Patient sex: M
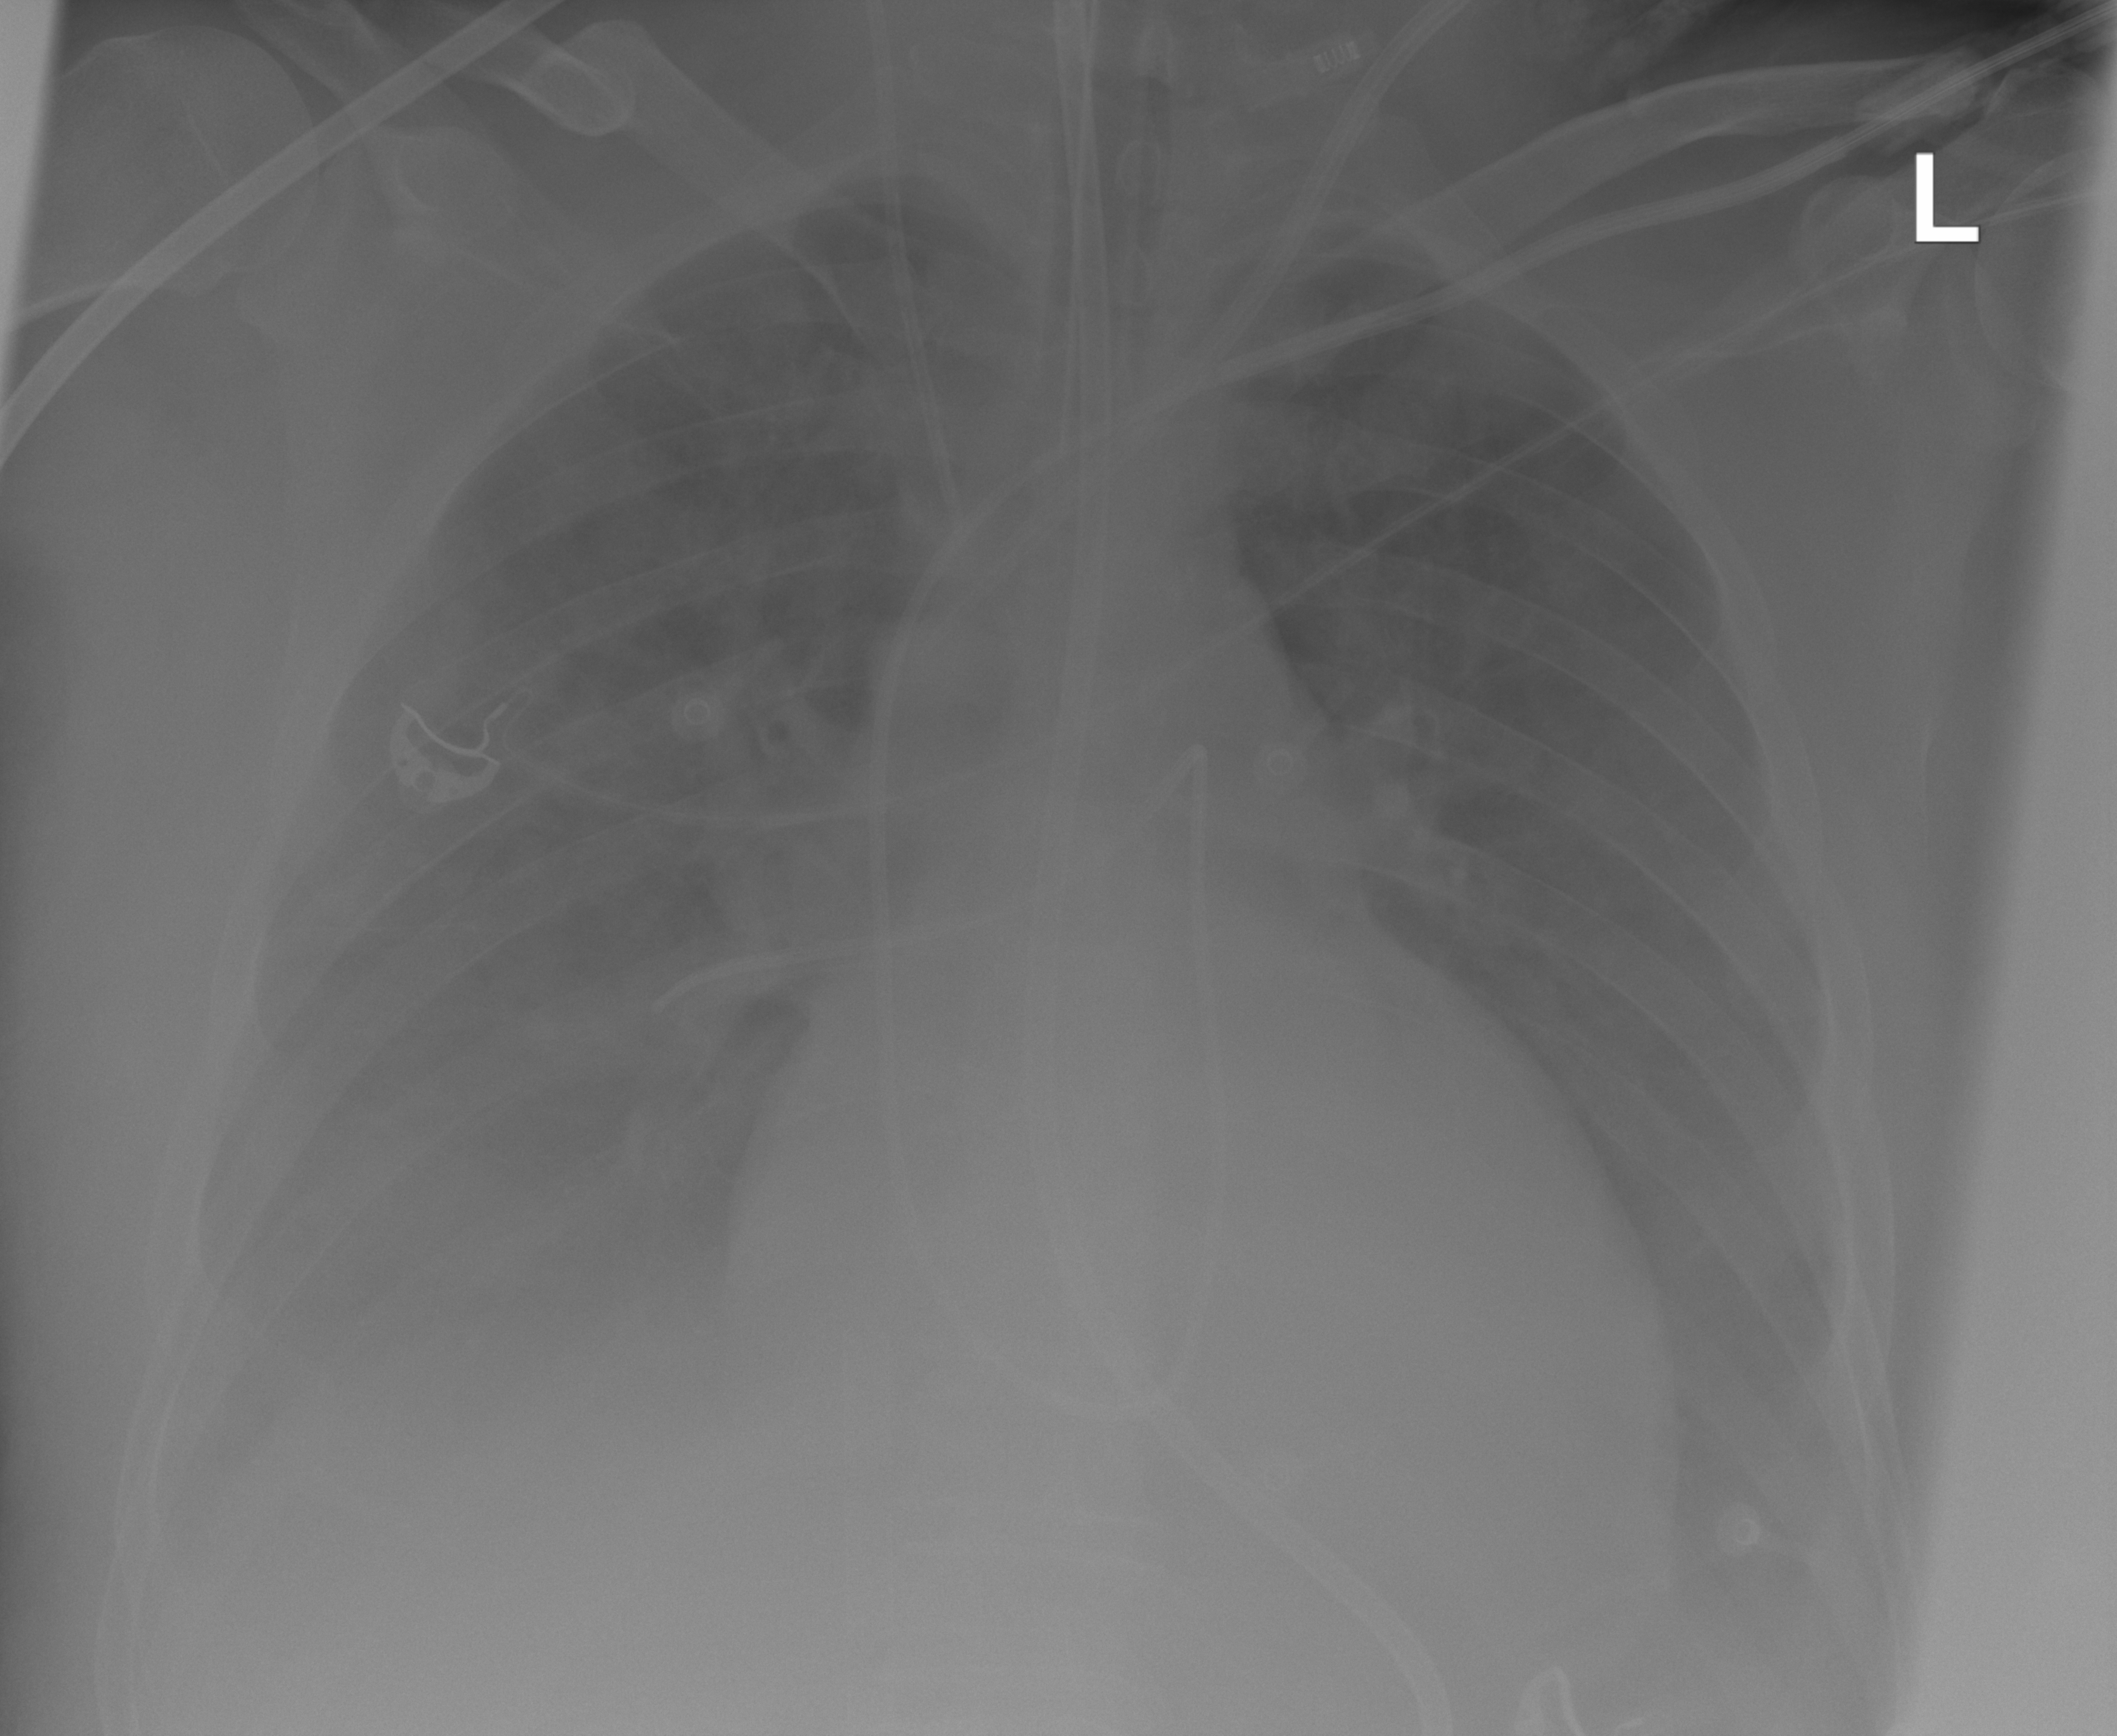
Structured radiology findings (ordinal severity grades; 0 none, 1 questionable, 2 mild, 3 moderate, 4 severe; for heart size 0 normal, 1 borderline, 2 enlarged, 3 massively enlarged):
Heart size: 2
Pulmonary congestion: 1
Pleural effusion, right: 3
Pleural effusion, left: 3
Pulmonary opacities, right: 3
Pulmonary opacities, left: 2
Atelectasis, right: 3
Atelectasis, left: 3